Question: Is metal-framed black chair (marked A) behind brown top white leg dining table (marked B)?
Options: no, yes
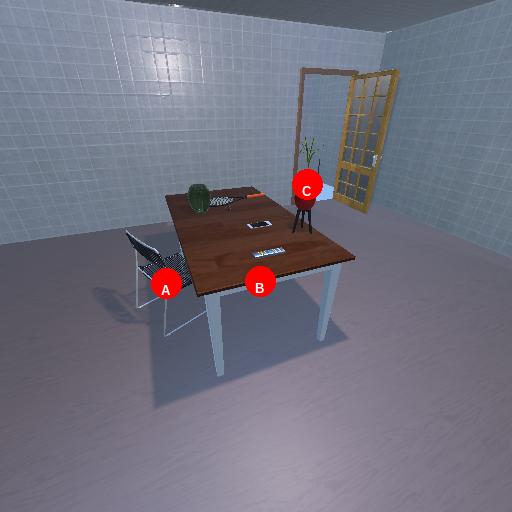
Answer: no